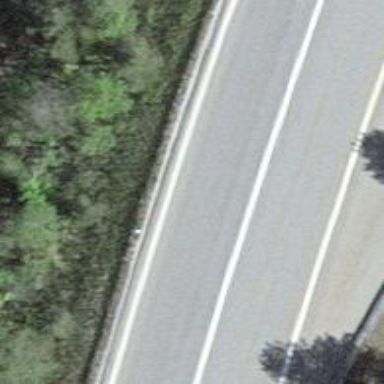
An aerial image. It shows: Primary road with asphalt surface.